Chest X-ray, PA view. Patient: 67 years old, sex M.
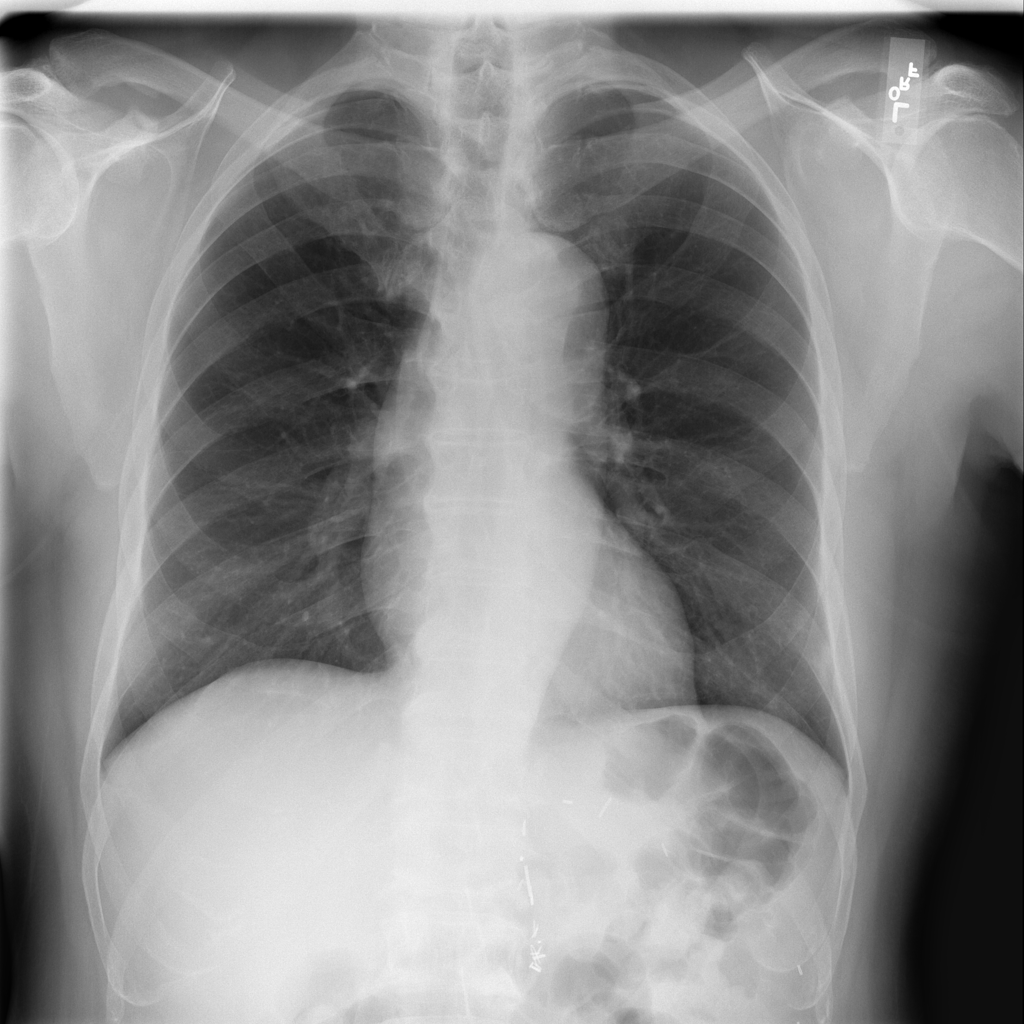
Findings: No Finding